Question: I'm not sure how to describe this without an image, so attached is a quick snip from what I want to do in a batch file (Windows 7 Enterprise 32 bit)

In Internet Options, under the Connections tab, there's a LAN settings button (marked in red), that opens the displayed dialog from the image. I already have the address and port I want, all I want is a way to check or uncheck the marked checkbox from a batch file. I would also accept an answer for how to do it in C#.
EDIT:
For other people who stumble across this question, this question is just for me being a power user. If you have a product that needs to change Proxy server settings, don't assume the settings are correct, use PostMan's second registry entry to properly set the proxy first.
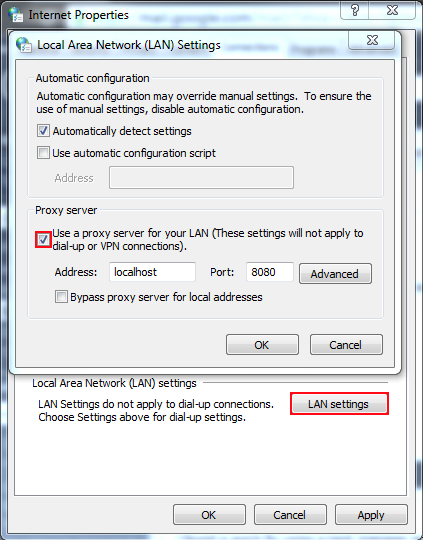
Answer: Yes you can do this using the command reg.
it's stored in 'HKCU\Software\Microsoft\Windows\CurrentVersion\Internet Settings\'
so you can use the following command in a batch file:
'''
reg add "HKCU\Software\Microsoft\Windows\CurrentVersion\Internet Settings\" /v "ProxyEnable" /T REG_DWORD /d 1
'''
This will set the 'ProxyEnable' to 1 (Enabled)
and
'''
reg add "HKCU\Software\Microsoft\Windows\CurrentVersion\Internet Settings\" /v "ProxyServer" /T REG_SZ /d "192.168.1.1:8080
'''
To set the proxy to '192.169.1.1:8080'
Take note of the extra slash at the end of Internet Settings, without it the slash cancels the "
Also, You can add '/f' to force the over writing of the old value, currently it will ask to confirm overriding.